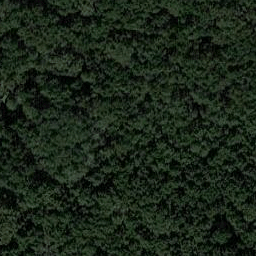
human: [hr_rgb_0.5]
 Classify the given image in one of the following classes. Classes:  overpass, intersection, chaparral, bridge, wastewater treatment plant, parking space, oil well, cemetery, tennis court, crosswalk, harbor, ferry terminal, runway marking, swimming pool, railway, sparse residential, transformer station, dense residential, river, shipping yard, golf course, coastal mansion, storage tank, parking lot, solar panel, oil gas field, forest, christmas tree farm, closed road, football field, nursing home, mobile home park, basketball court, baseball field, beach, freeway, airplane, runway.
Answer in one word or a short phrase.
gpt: forest